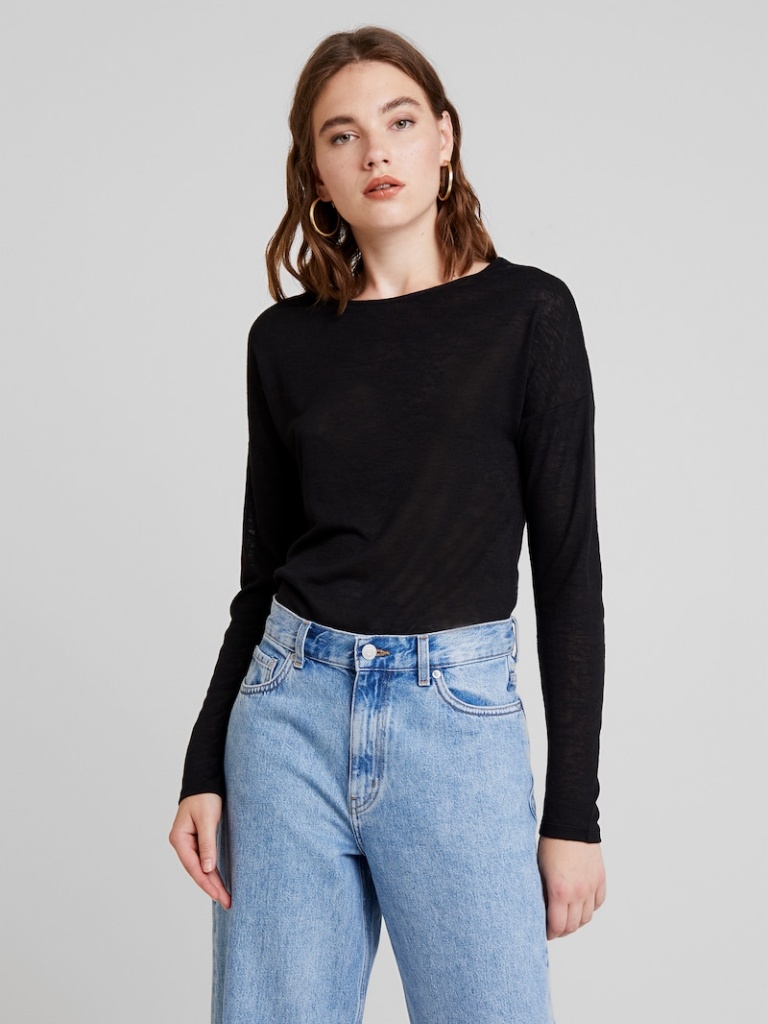
mesh relaxed a long-sleeved with the sleeves down hip length Fully Tucked in crew t-shirt